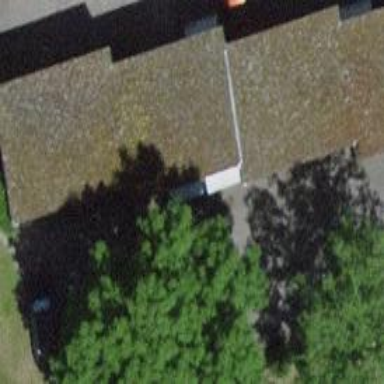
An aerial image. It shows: Garages with flat roofs.